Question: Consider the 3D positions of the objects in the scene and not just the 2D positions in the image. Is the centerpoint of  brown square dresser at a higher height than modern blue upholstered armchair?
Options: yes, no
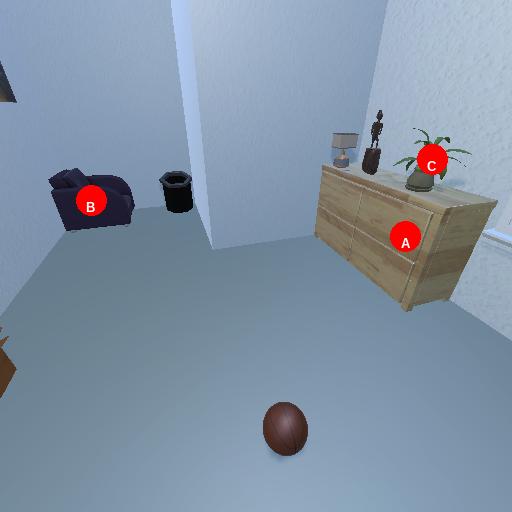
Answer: yes